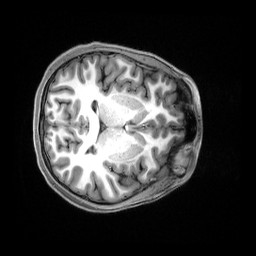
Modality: T1w
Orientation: axial
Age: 20
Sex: female
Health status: healthy
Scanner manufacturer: siemens
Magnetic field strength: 3 T
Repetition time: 2.5 s
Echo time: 0.00222 s